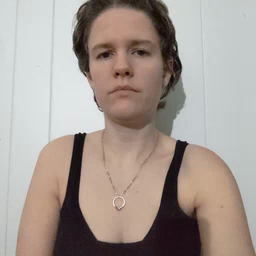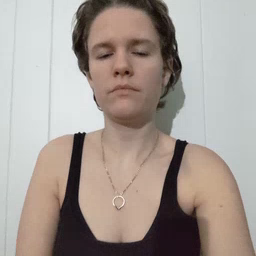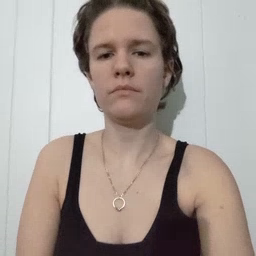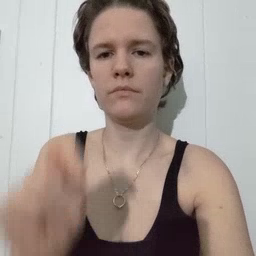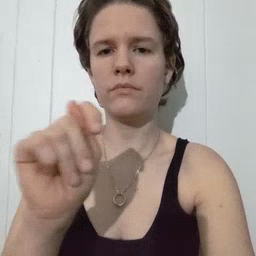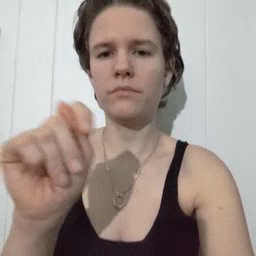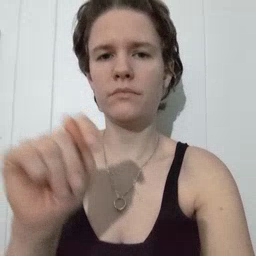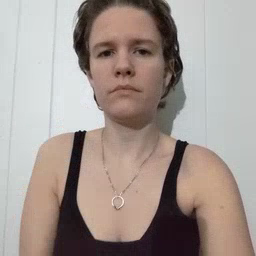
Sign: potty